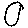
Label: circle